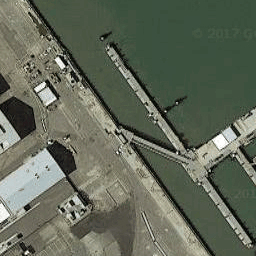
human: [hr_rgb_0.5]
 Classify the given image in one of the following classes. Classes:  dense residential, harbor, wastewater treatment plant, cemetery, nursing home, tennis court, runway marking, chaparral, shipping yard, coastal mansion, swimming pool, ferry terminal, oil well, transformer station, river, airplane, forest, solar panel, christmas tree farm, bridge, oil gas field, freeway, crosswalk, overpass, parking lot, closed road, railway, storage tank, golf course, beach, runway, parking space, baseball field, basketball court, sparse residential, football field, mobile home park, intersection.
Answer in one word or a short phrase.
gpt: ferry terminal